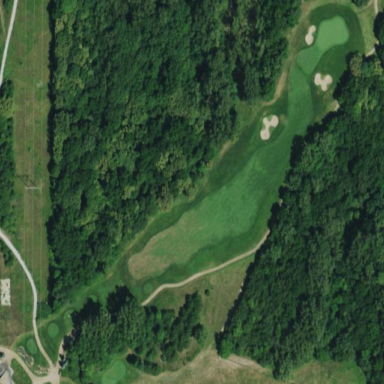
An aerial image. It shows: Rough grassy area used for golf.